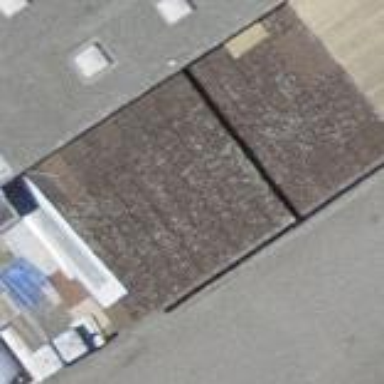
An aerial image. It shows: Garage.